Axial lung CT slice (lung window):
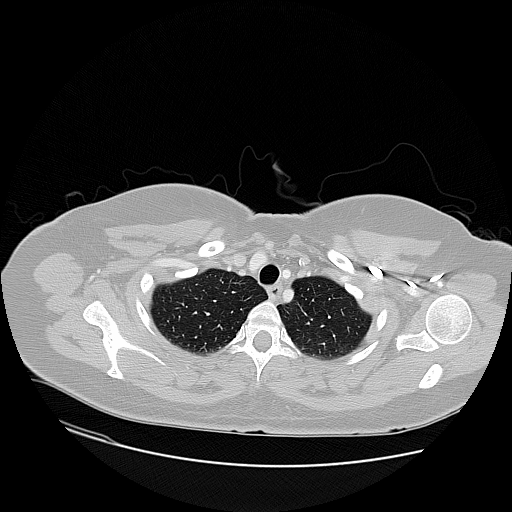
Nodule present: no